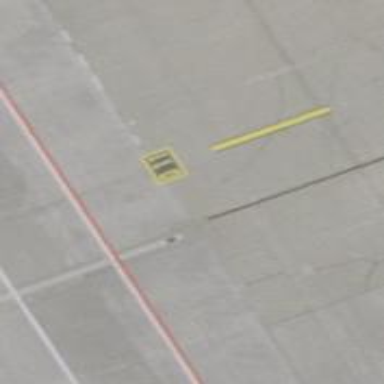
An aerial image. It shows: Airport parking position.